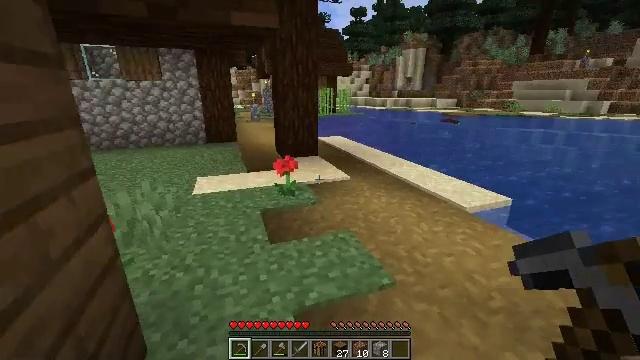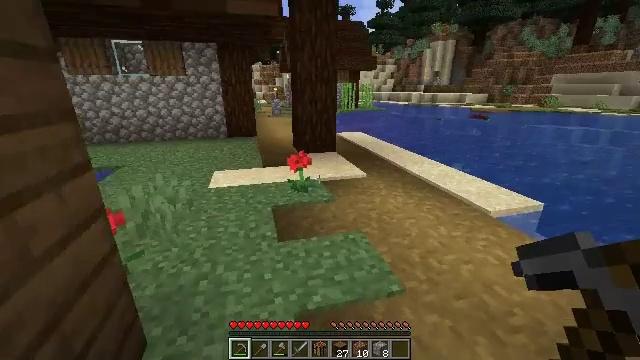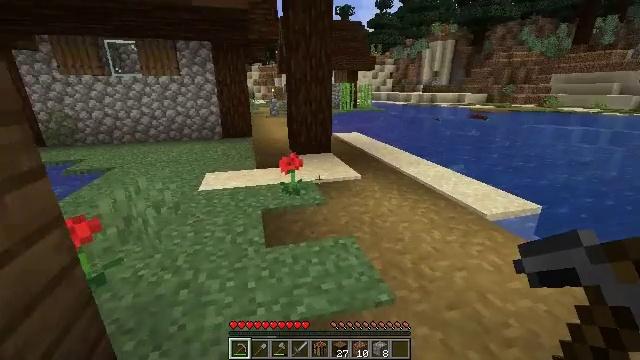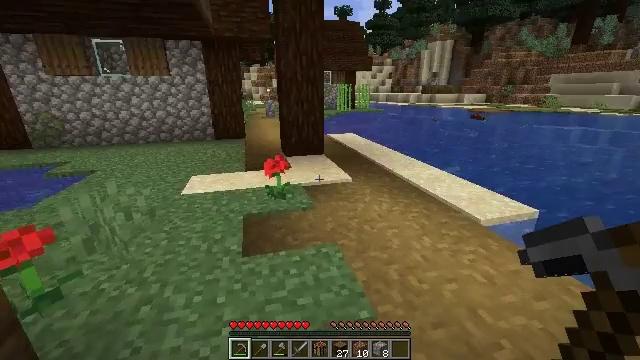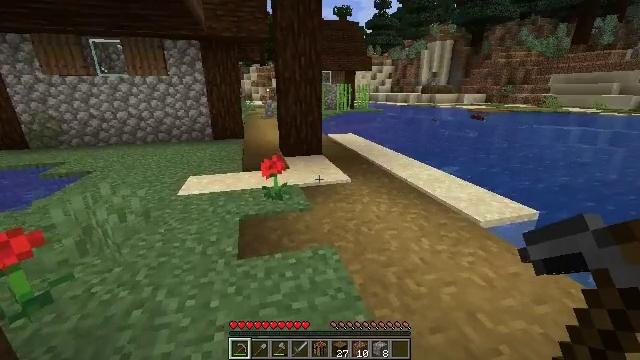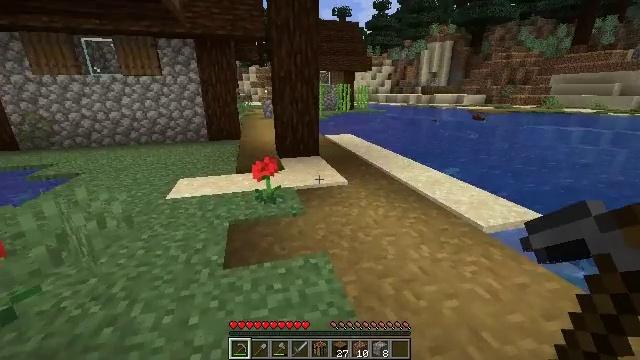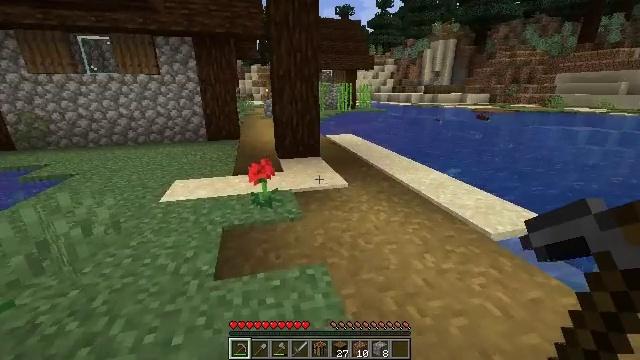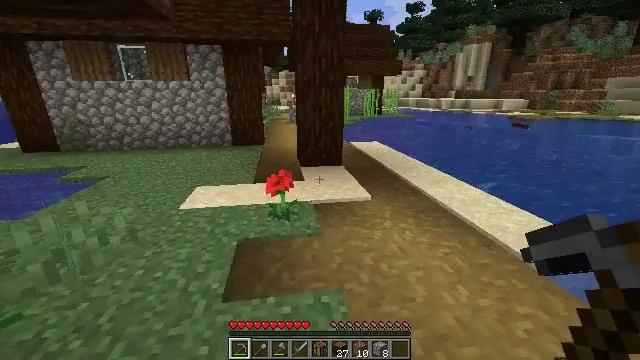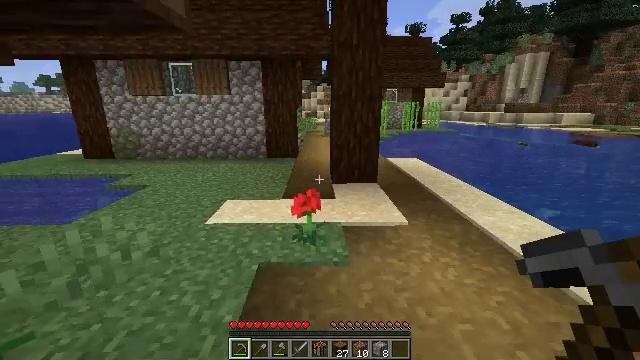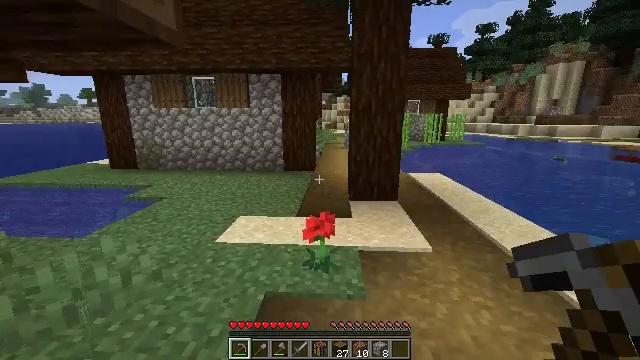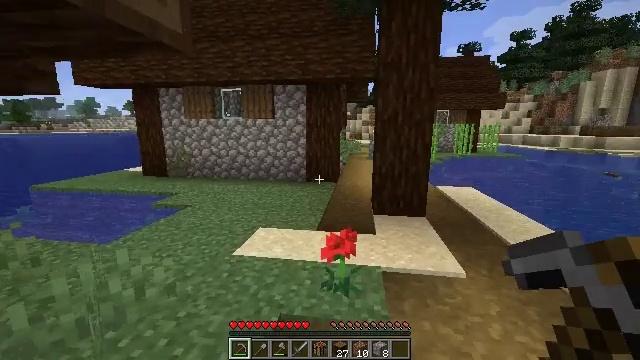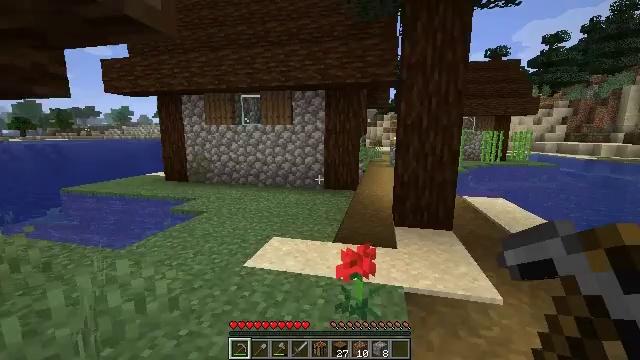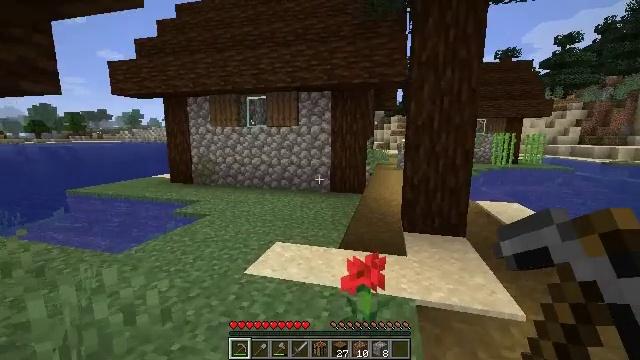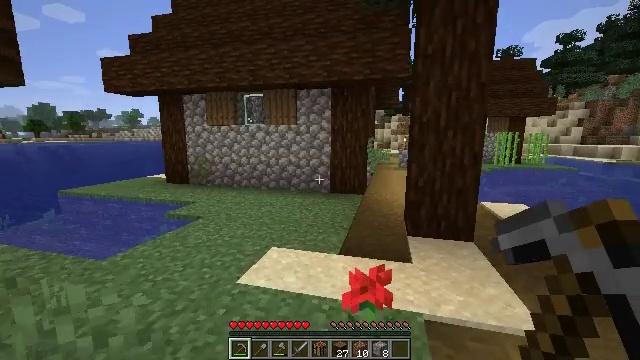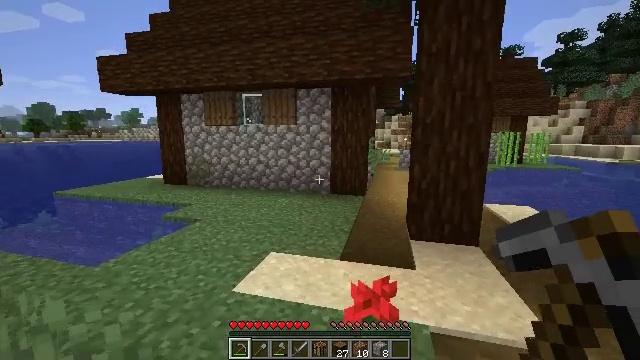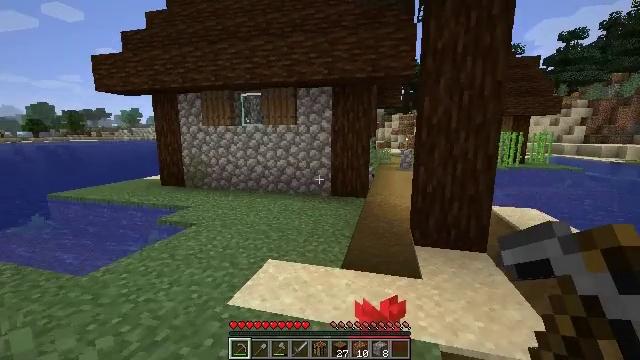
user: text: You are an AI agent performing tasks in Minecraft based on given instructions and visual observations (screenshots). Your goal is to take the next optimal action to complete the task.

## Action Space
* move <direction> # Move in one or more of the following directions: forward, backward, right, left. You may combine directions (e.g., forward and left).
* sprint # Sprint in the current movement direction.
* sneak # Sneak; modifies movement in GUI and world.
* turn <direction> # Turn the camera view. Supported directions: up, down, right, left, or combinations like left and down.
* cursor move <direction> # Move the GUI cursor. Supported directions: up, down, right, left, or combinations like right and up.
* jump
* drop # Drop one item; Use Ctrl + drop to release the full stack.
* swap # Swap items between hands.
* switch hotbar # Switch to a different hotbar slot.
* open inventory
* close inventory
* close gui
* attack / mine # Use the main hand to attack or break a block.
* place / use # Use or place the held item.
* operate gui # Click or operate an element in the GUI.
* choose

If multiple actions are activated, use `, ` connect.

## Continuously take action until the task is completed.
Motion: motion action
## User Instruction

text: Break the sugar cane.
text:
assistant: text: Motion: move forward and move right, turn left and down
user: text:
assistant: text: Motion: move forward and move right
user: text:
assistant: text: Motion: move forward and move right
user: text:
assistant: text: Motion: move forward
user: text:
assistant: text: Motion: move forward
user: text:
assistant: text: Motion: move forward
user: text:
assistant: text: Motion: move forward, turn left and up
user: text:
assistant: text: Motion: move forward, turn left and up
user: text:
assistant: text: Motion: move forward, turn left and up
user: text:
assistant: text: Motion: move forward, turn left and up
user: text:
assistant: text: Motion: move forward, turn left and up
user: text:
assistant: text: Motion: move forward, turn left
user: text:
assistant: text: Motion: move forward
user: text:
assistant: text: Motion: move forward
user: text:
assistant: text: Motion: move forward
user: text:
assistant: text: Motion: move forward
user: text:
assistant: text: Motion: move forward
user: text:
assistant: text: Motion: move forward, sprint
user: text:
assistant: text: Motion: move forward, sprint
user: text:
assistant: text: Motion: move forward, sprint, turn right
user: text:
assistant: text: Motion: move forward, sprint, turn right
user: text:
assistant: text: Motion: move forward, sprint, turn right
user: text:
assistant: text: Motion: move forward, sprint
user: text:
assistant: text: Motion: move forward, sprint
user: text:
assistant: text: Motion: move forward, sprint
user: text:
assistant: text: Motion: move forward, sprint, turn right
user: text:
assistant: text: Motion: move forward, sprint, turn right
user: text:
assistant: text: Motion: move forward, sprint, turn right
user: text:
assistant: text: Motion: move forward, sprint
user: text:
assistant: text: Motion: move forward, sprint